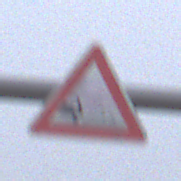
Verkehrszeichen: SplittSchotter
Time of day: MorningAfternoon
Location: Outdoor (RoadRail)
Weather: Overcast
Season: NotSpecified
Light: Natural